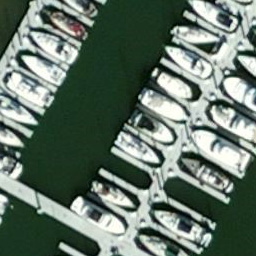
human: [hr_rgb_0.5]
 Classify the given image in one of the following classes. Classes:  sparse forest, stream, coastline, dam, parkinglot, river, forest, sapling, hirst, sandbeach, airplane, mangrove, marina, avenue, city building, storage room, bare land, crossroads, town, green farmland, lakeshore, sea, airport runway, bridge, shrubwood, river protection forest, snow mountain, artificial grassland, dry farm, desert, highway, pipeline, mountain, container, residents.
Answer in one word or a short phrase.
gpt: marina